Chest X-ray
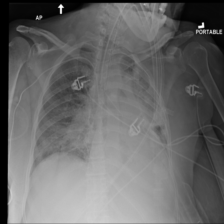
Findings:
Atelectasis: negative
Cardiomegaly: negative
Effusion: positive
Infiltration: positive
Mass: negative
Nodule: negative
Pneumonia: negative
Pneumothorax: positive
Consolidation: negative
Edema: negative
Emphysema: negative
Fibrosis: negative
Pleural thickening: negative
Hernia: negative